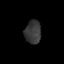
Tissue: lung
Cell type: T cells
Senescence score: 0.1604
Nuclear area (px): 370
Mean DAPI intensity: 55.527